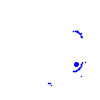
Particle: pion